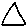
Label: triangle